Interaction volume radius: 5 \u00c5
Interaction volume height: 25 \u00c5
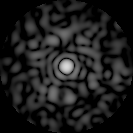
Disorder parameter: 0.8177